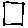
Label: square